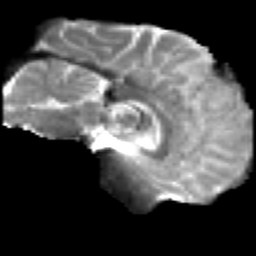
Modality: T2w
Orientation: sagittal
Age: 21
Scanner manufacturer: siemens
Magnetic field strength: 3 T
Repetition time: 2.2 s
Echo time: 0.084 s